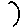
Label: moon